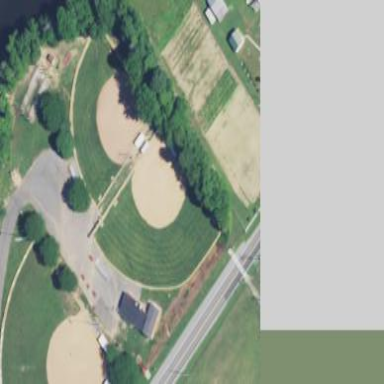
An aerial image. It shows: Baseball pitch for leisure land activities.